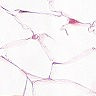
Metastatic tissue present: no